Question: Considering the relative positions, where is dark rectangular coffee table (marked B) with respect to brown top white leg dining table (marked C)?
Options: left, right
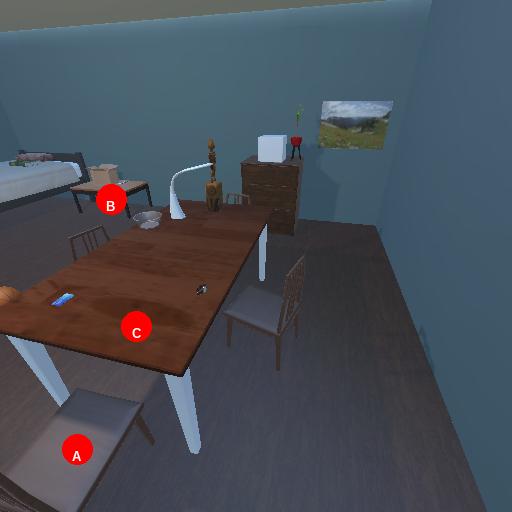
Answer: left